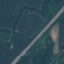
Label: Highway